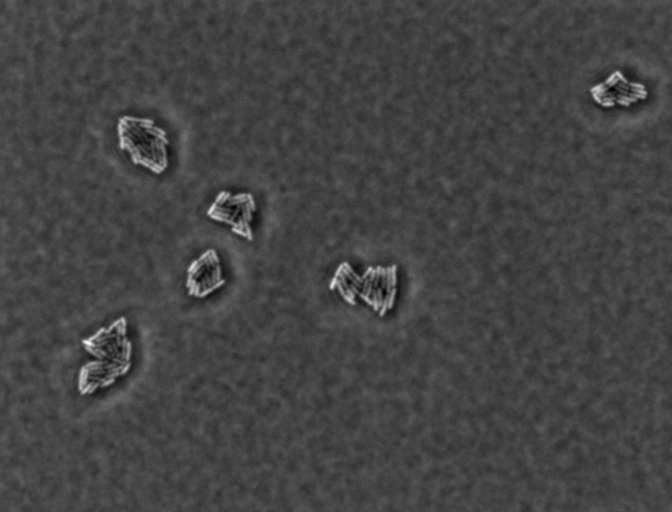
Phase contrast microscopy, 60x objective, 3 h incubation